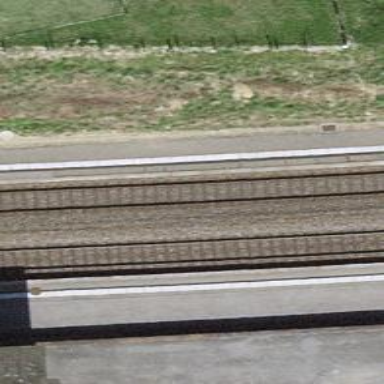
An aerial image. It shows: Stop position for public transport on the railway.